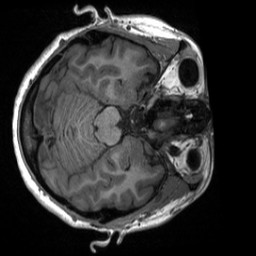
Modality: T1w
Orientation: axial
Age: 26
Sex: female
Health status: healthy
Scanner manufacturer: siemens
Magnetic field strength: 3 T
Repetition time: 2 s
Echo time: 0.00232 s